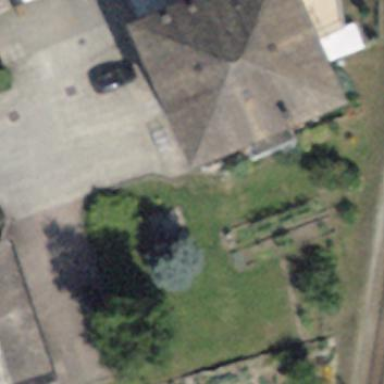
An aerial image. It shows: Building with pyramidal roof shape.